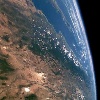
Label: land